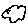
Label: cloud